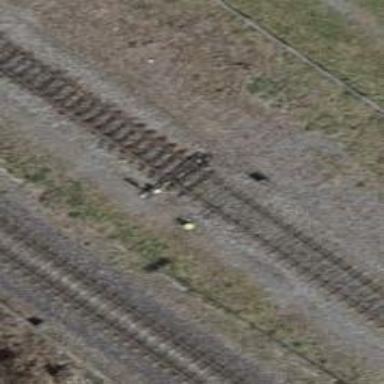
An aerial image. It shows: Railway switch.